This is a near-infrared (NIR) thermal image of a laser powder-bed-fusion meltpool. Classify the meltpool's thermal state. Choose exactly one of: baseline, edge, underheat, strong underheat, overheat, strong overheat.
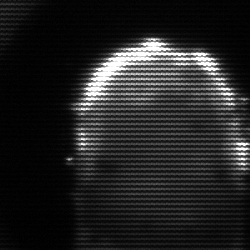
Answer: baseline